Question: I want to build a form_tag that will allow me to post a new note to a client. My rake routes look like:
'''
[hchq (master)]$ rake routes
user_notes GET /users/:user_id/notes(.:format) notes#index
POST /users/:user_id/notes(.:format) notes#create
new_user_note GET /users/:user_id/notes/new(.:format) notes#new
edit_user_note GET /users/:user_id/notes/:id/edit(.:format) notes#edit
user_note GET /users/:user_id/notes/:id(.:format) notes#show
PUT /users/:user_id/notes/:id(.:format) notes#update
DELETE /users/:user_id/notes/:id(.:format) notes#destroy
users GET /users(.:format) users#index
POST /users(.:format) users#create
new_user GET /users/new(.:format) users#new
edit_user GET /users/:id/edit(.:format) users#edit
user GET /users/:id(.:format) users#show
PUT /users/:id(.:format) users#update
DELETE /users/:id(.:format) users#destroy
sessions POST /sessions(.:format) sessions#create
new_session GET /sessions/new(.:format) sessions#new
session DELETE /sessions/:id(.:format) sessions#destroy
clients GET /clients(.:format) clients#index
POST /clients(.:format) clients#create
new_client GET /clients/new(.:format) clients#new
edit_client GET /clients/:id/edit(.:format) clients#edit
client GET /clients/:id(.:format) clients#show
PUT /clients/:id(.:format) clients#update
DELETE /clients/:id(.:format) clients#destroy
root / clients#index
signup /signup(.:format) users#new
signin /signin(.:format) sessions#new
signout DELETE /signout(.:format) sessions#destroy
'''
Can I just post to the create action on the notes or do I need to get the new_user_note_path? Why? I have an at @client instance variable available in the controller.
This is what I currently have:
'''
<%= form_tag(new_user_note_path, method: :get) do |f| %>
<%= render 'shared/error_messages', object: f.object %>
<div class="field">
<%= f.text_area :content, placeholder: "Compose new note" %>
</div>
<%= f.submit "New Note"%>
<% end %>
'''
Which gets me this error:

What I think needs to happen is I need to build a form_tag that either hits the create or new_user_note action of the controller. I think it needs to hit the new_user_note, now that I think about it more so that it can set the client id. Is this correct?
If so how do I structure my form_tag? Do I need to pass a hidden field with a client_id?
Also, what should my notes controller look like in regard to the new and create action?
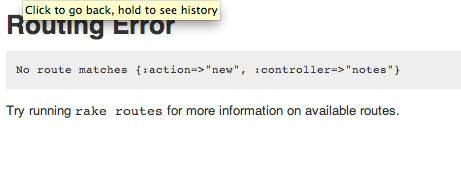
Answer: 1. Since user is a resource, your should :post to users_notes_path, which will be handled by notes#create, as it is meant to be for resources
2. Again, since user is a resource, why not user form_for ? (or simpleform/formtastic/whated suits you) ?